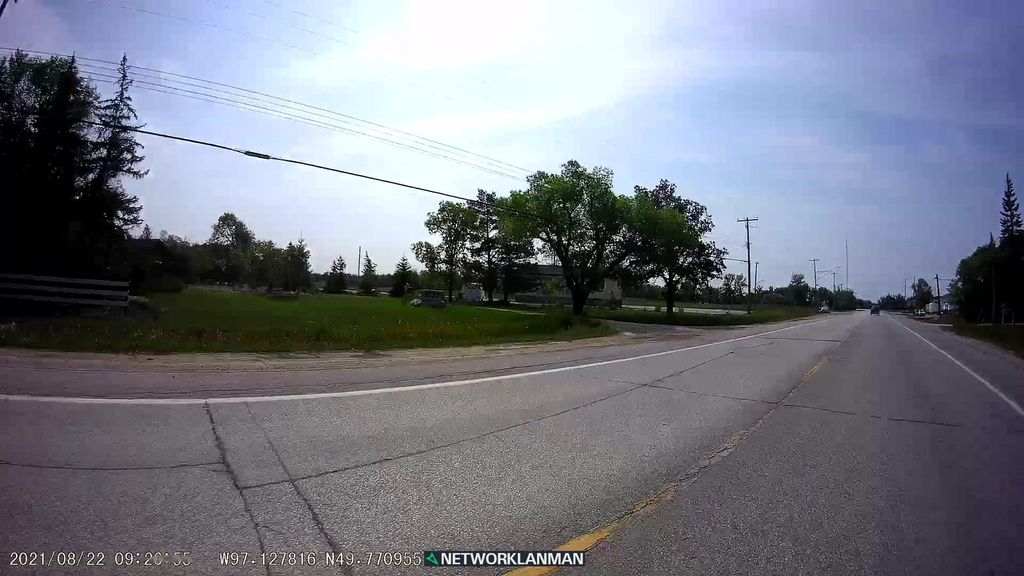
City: winnipeg